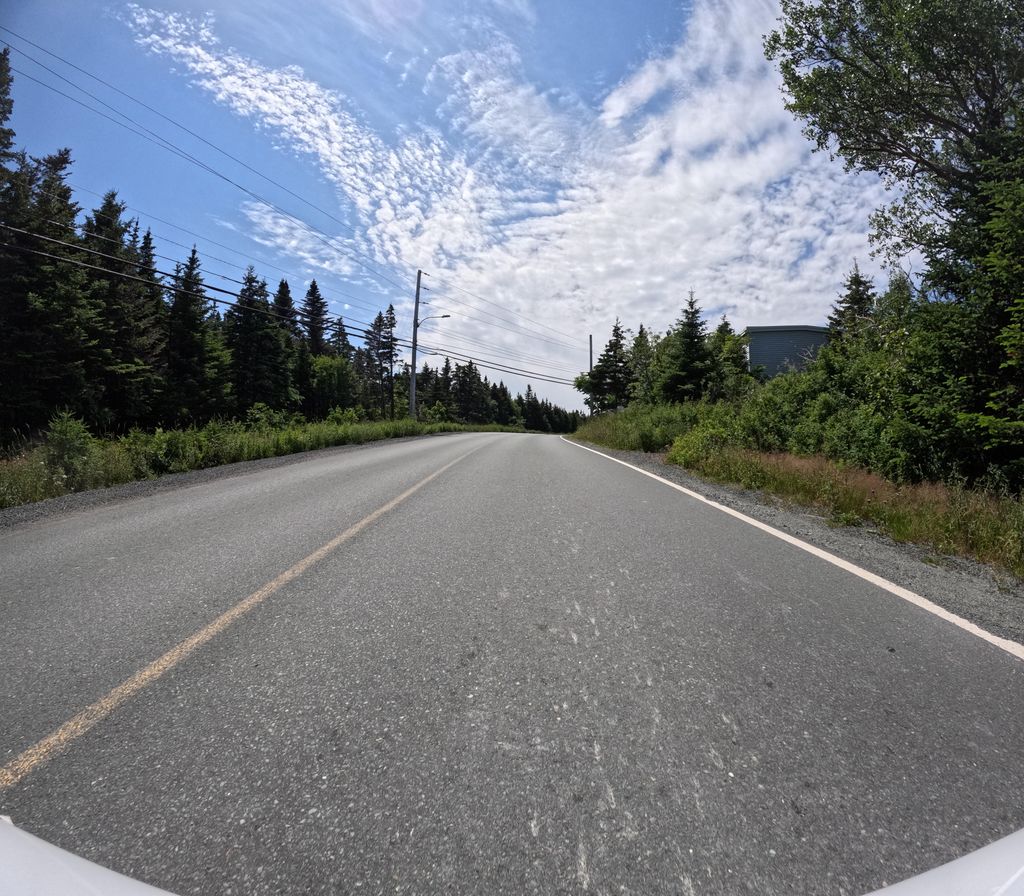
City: st_johns